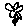
Label: flower